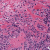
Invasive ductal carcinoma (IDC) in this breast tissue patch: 1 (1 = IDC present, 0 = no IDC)